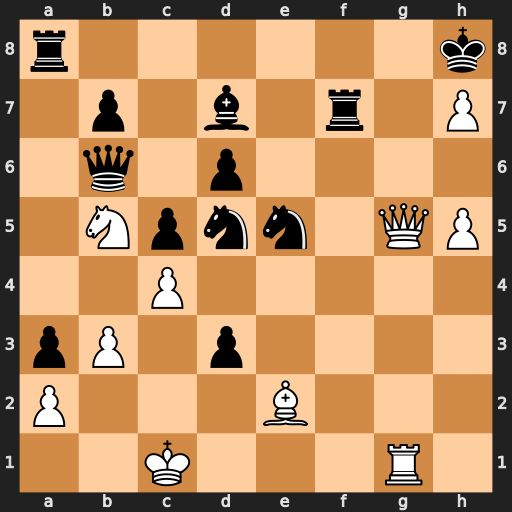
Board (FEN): r6k/1p1b1r1P/1q1p4/1Npnn1QP/2P5/pP1p4/P3B3/2K3R1
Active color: w
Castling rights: -
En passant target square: -
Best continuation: Qg8+ Rxg8 hxg8=Q#